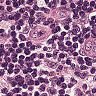
Metastatic tissue present: no